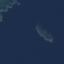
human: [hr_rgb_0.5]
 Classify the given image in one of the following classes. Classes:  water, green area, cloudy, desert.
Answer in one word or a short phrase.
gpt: water